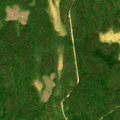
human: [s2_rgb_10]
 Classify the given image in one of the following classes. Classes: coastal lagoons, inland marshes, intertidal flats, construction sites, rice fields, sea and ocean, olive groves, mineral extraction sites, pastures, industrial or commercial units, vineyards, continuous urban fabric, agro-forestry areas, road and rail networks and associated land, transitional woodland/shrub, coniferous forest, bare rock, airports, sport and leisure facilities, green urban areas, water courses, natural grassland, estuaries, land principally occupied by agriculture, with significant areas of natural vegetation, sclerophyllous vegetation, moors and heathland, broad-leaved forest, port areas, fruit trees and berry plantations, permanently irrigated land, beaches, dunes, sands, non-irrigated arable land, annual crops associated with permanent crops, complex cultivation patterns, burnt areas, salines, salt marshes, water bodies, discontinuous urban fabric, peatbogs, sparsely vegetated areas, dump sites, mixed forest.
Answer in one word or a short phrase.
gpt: coniferous forest, peatbogs